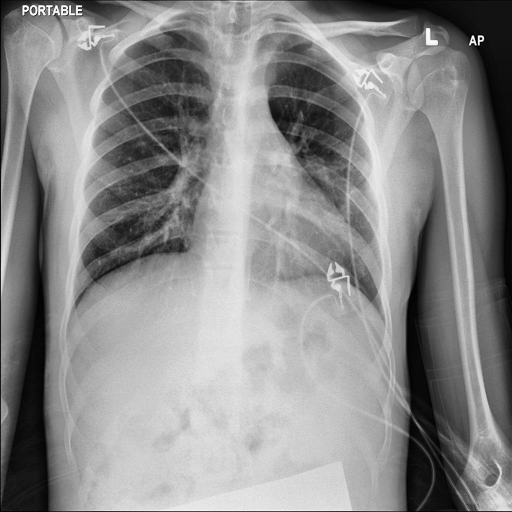
Finding: NORMAL